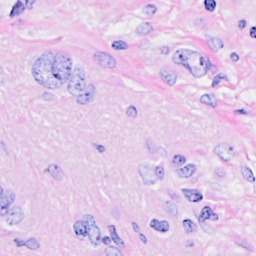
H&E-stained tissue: Breast